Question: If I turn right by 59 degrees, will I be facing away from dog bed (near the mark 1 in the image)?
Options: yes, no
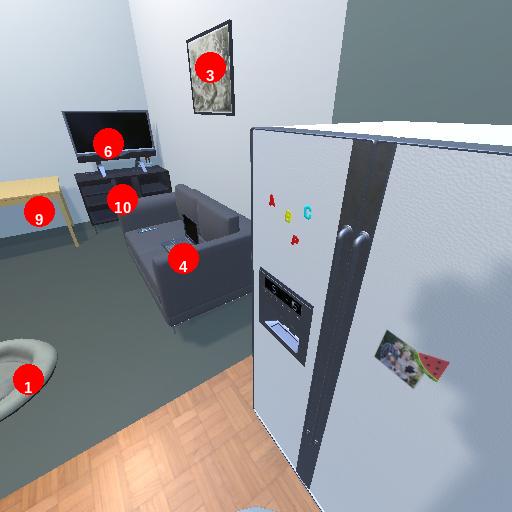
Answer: yes